Question: I have a js file that loads some content (external html file) into the DOM and then alerts the content that was just loaded
boo.html
'''
<div id="tyler">
Tyler
</div>
'''
play.js
'''
$('#result').load('../html/boo.html');
var mike = $('#tyler').text();
alert(mike);
'''
file.html
'''
<html>
<head>
<meta http-equiv="content-type" content="text/html; charset=utf-8" />
<title>A</title>
</head>
<body>
<div id="result"></div>
<script type="text/javascript" src="play.js">
</body>
</html>
'''
For some strange reason when I 'alert(mike)' What I get is blank. Cant you append a div with some id and then later reference the new div that you just injected?

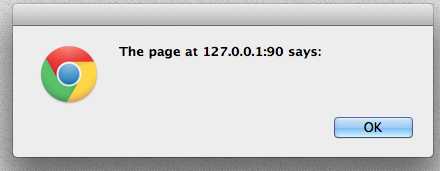
Answer: '.load()' is asynchronous. It goes off and does its thing and your code keeps executing in-line. So if you check for the content immediately, it won't be there yet. It takes a while for the server to respond, send you the HTML and insert it into the DOM.
You need to use a callback to do this. A callback is an event fired when an asynchronous event is complete.
'''
$('#result').load('../html/boo.html',function() { alert("moo, this is the callback") });
'''
<URL>